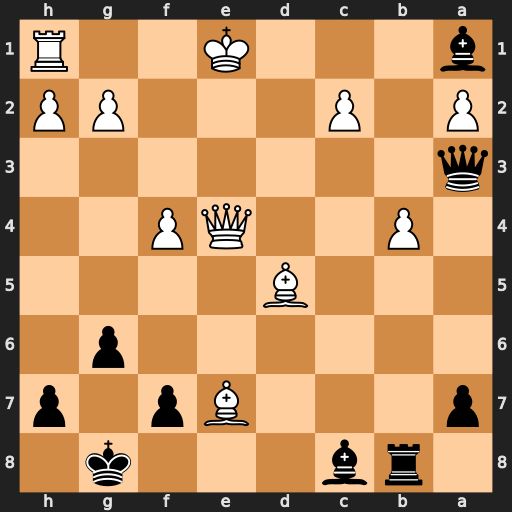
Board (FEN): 1rb3k1/p3Bp1p/6p1/3B4/1P2QP2/q7/P1P3PP/b3K2R
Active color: b
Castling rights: K
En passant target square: -
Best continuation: Bf5 Qf3 Qc1+